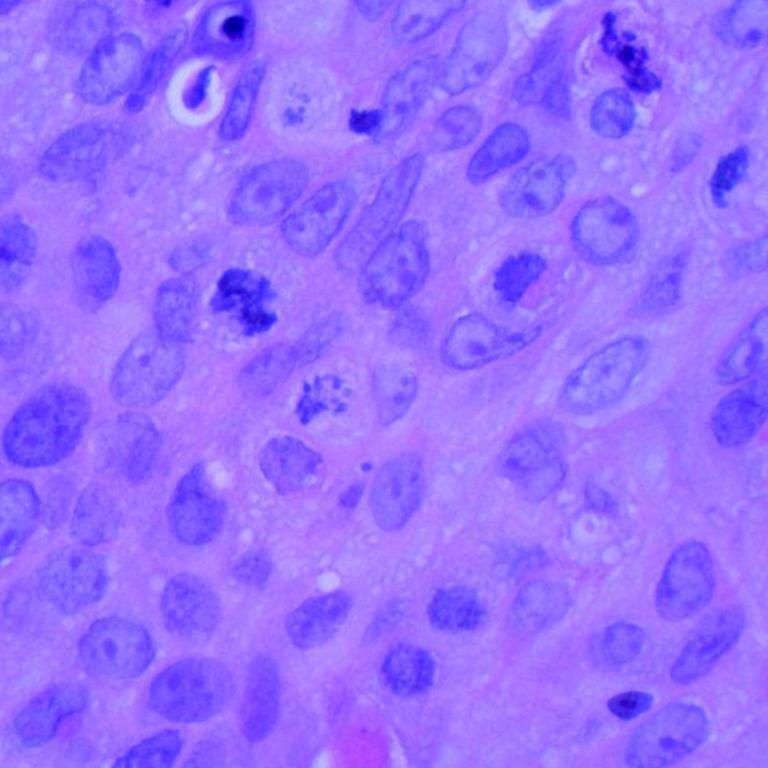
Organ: lung
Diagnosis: squamous carcinomas